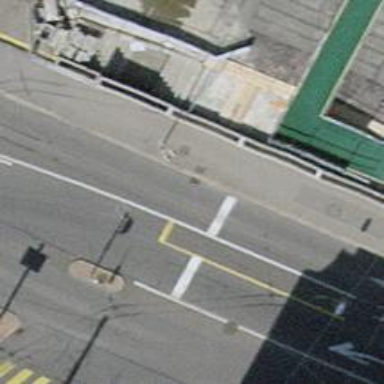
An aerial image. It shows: Tertiary road with asphalt surface and trolley wire infrastructure.